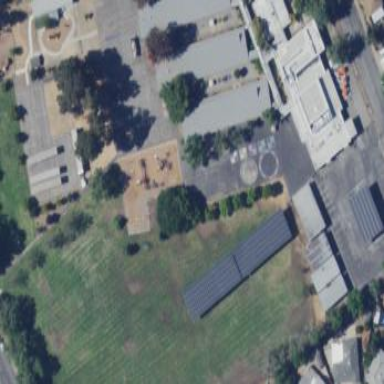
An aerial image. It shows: School.